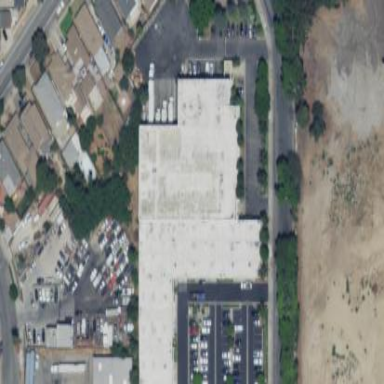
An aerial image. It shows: Warehouse.